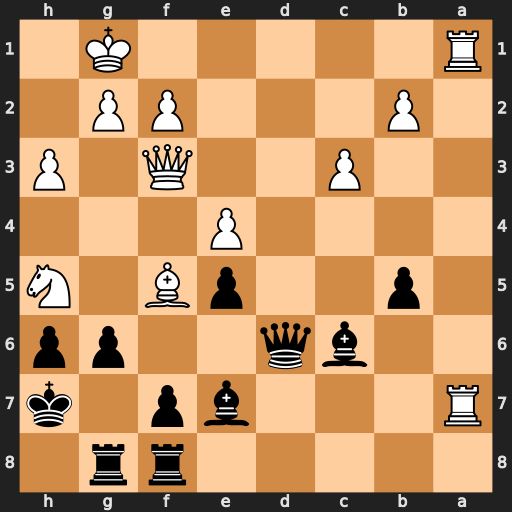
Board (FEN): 5rr1/R3bp1k/2bq2pp/1p2pB1N/4P3/2P2Q1P/1P3PP1/R5K1
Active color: b
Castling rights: -
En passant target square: -
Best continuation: gxf5 Qxf5+ Kh8